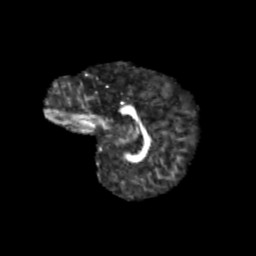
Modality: FA
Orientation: sagittal
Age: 9
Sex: female
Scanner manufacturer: siemens
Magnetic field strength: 3 T
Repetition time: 3.8 s
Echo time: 0.07 s